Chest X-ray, PA view. Patient: 54 years old, sex M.
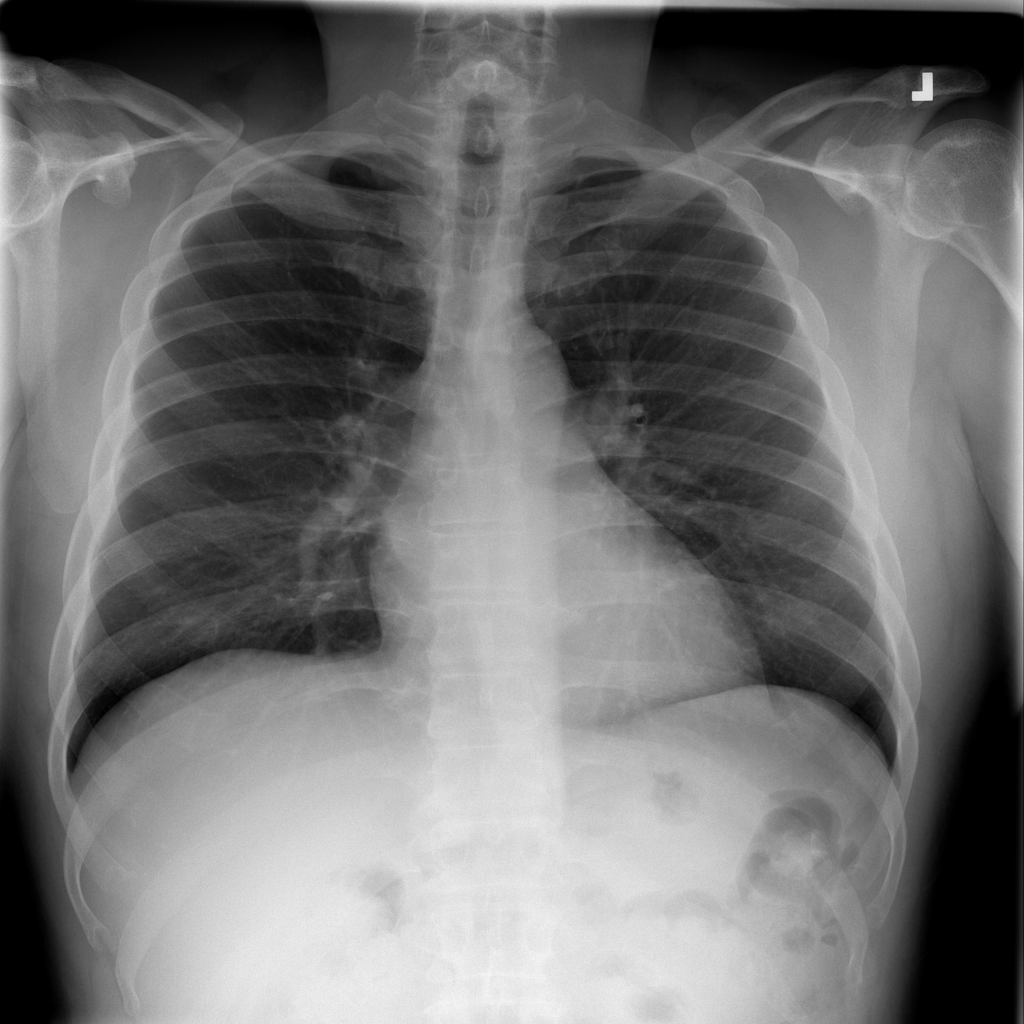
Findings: No Finding